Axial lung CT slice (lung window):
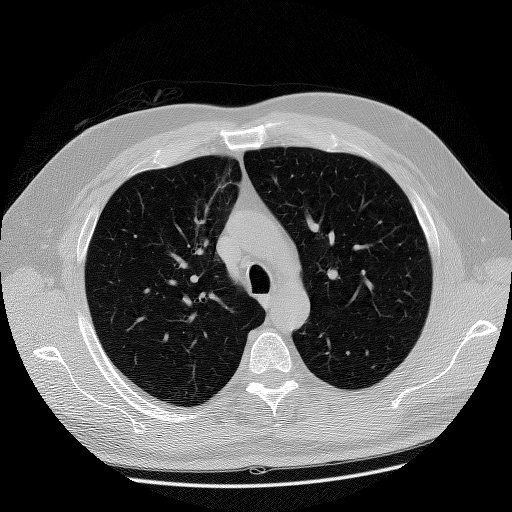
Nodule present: no